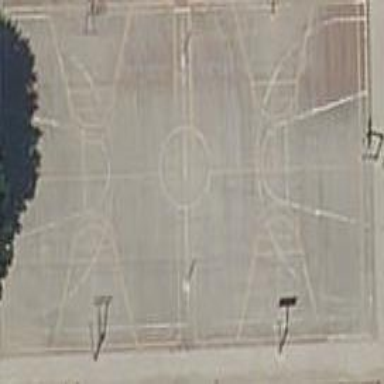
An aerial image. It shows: Basketball court on leisure land pitch.